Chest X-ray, PA view. Patient: 10 years old, sex F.
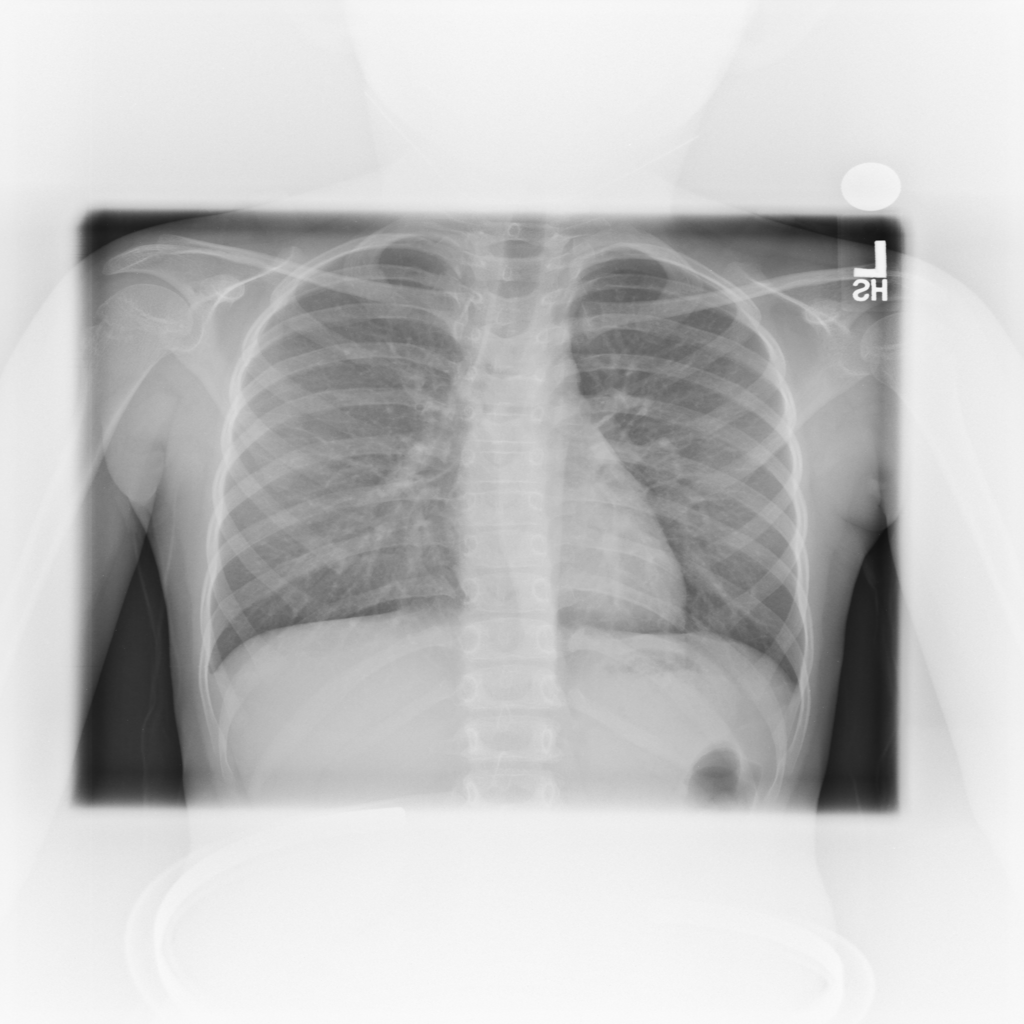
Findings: No Finding